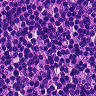
Metastatic tissue present: no